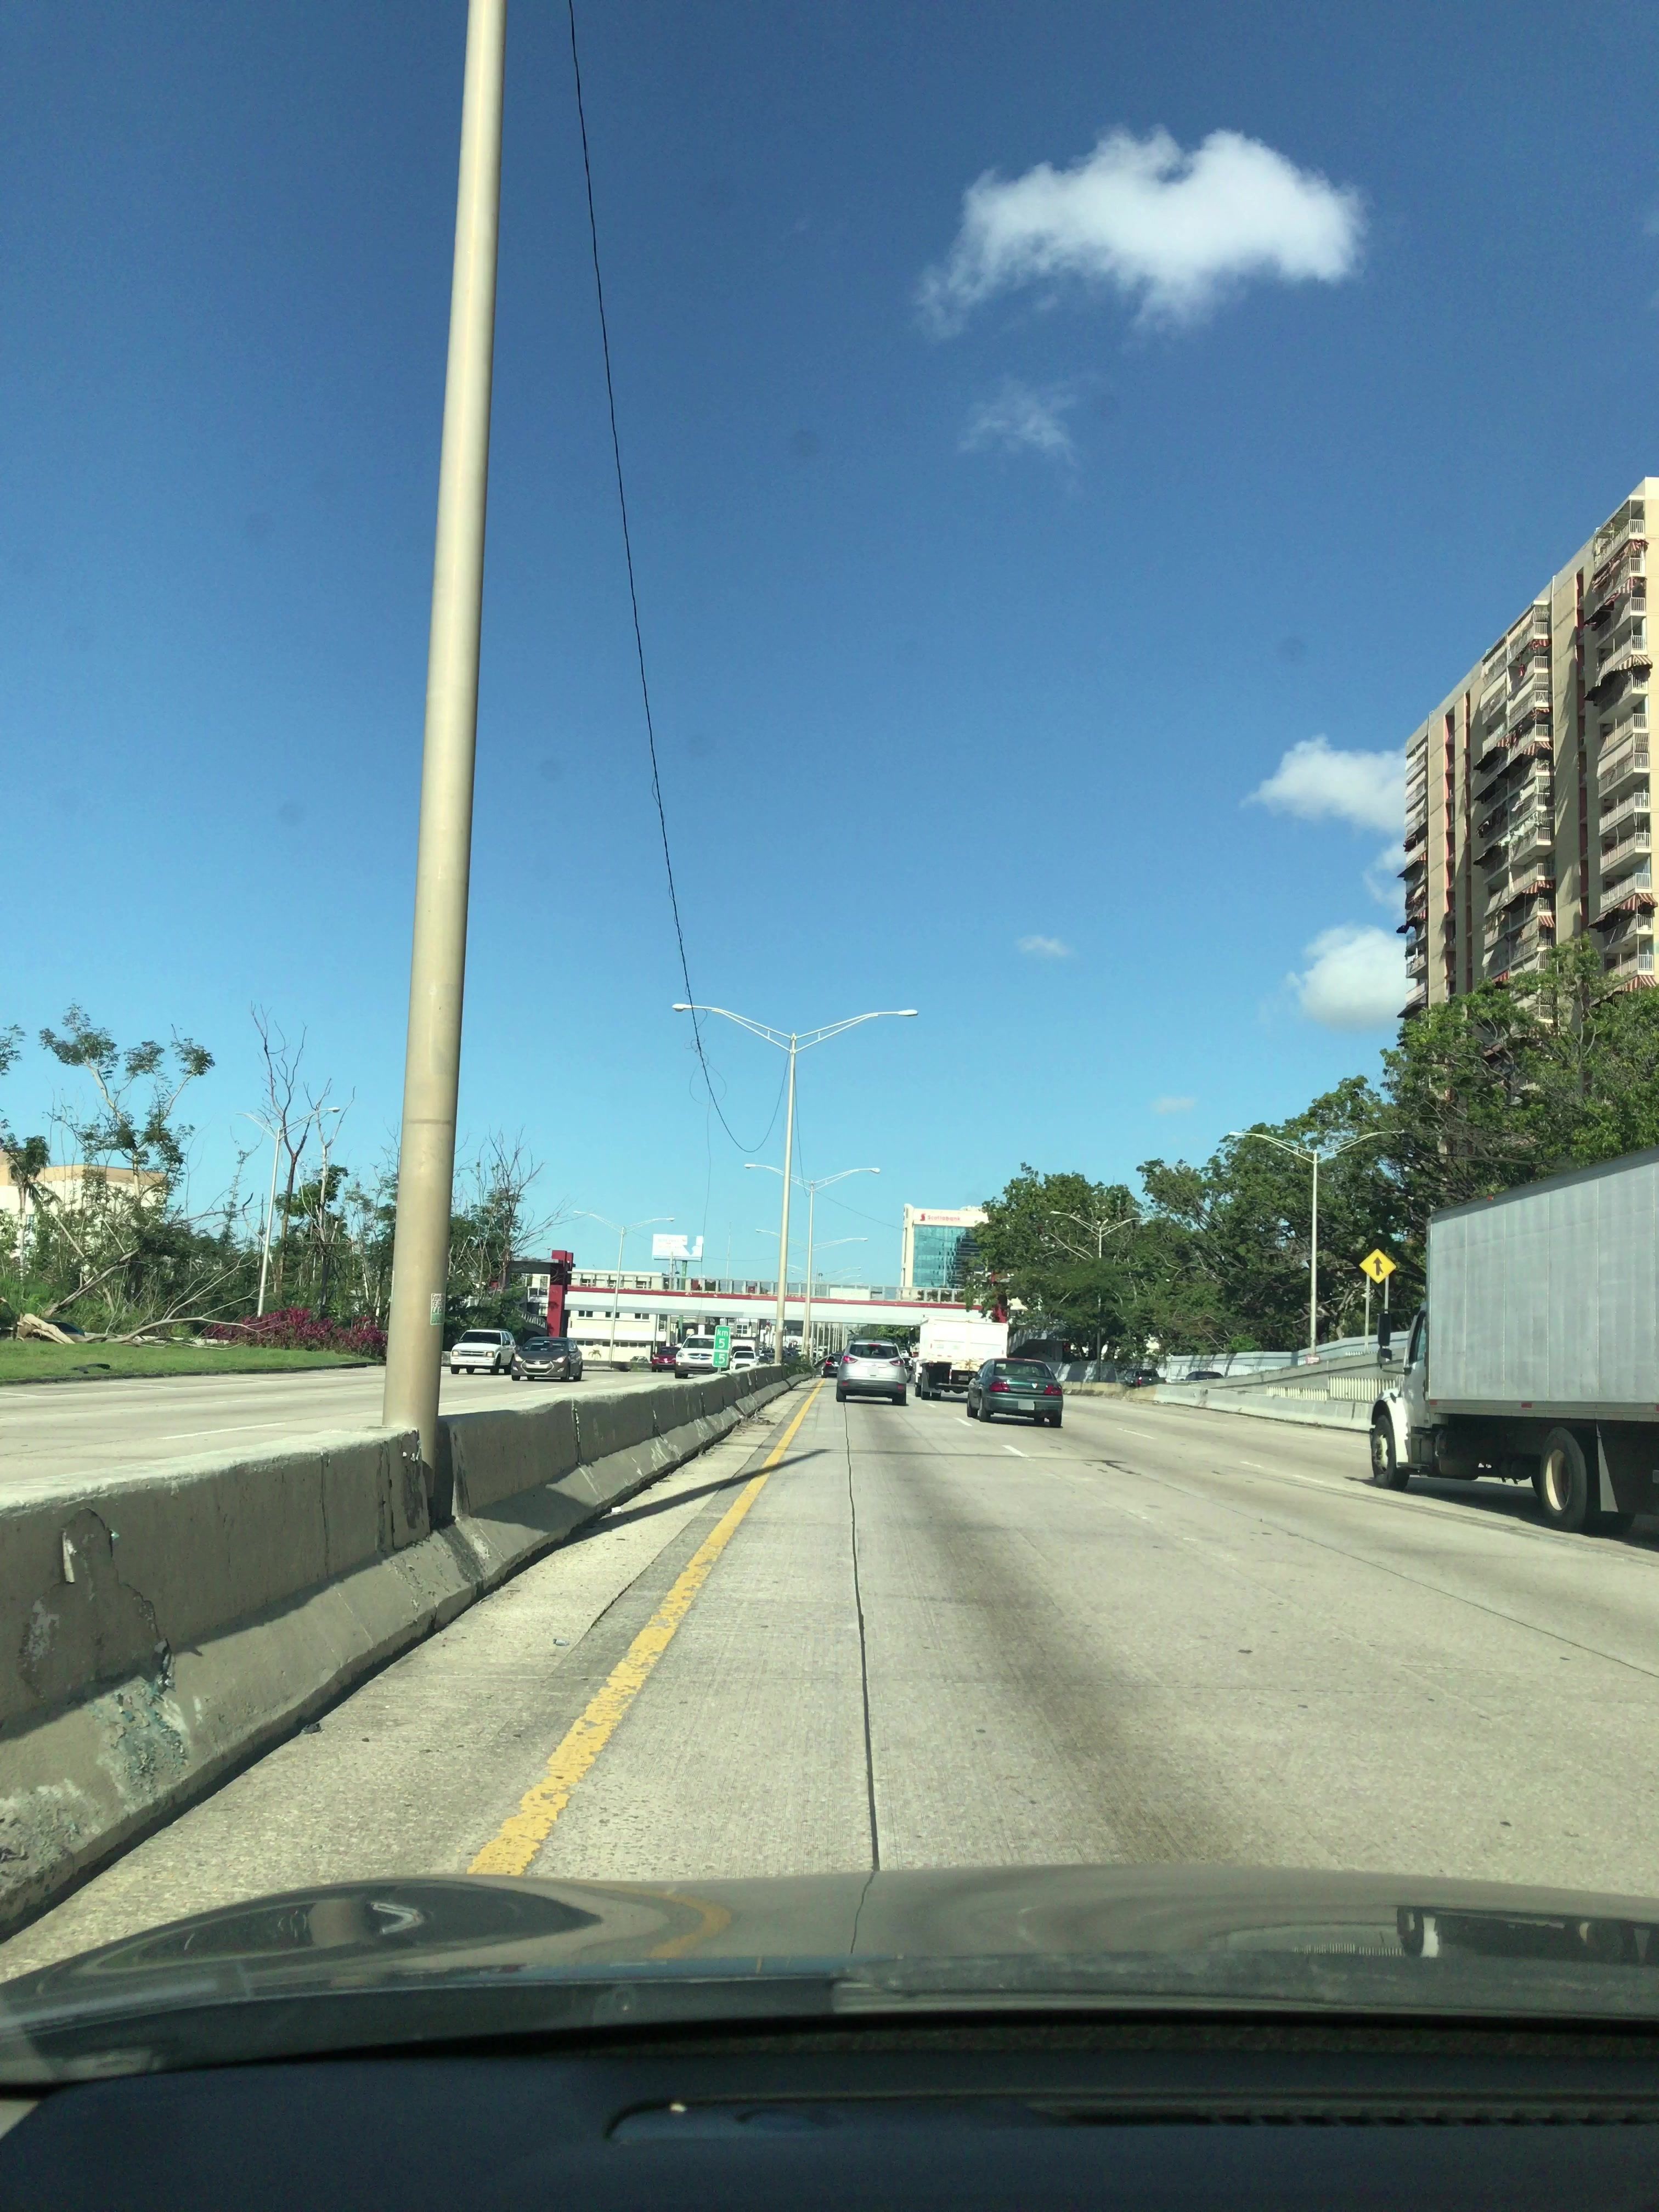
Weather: clear
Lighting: day
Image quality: good
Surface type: driving surface
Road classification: trunk, motorway
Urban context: urban centre
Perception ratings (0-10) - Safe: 2.66, Lively: 1.83, Beautiful: 0.43, Boring: 3.35, Depressing: 8.03, Wealthy: 3.35